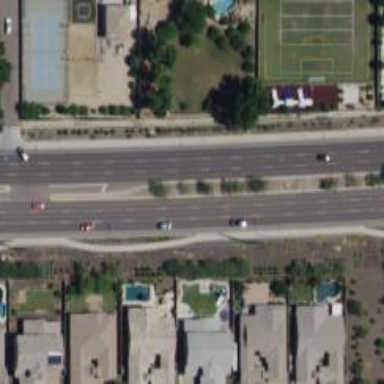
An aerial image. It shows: Secondary road with asphalt surface.